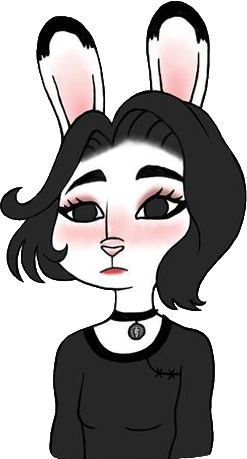
Label: 5_Animal